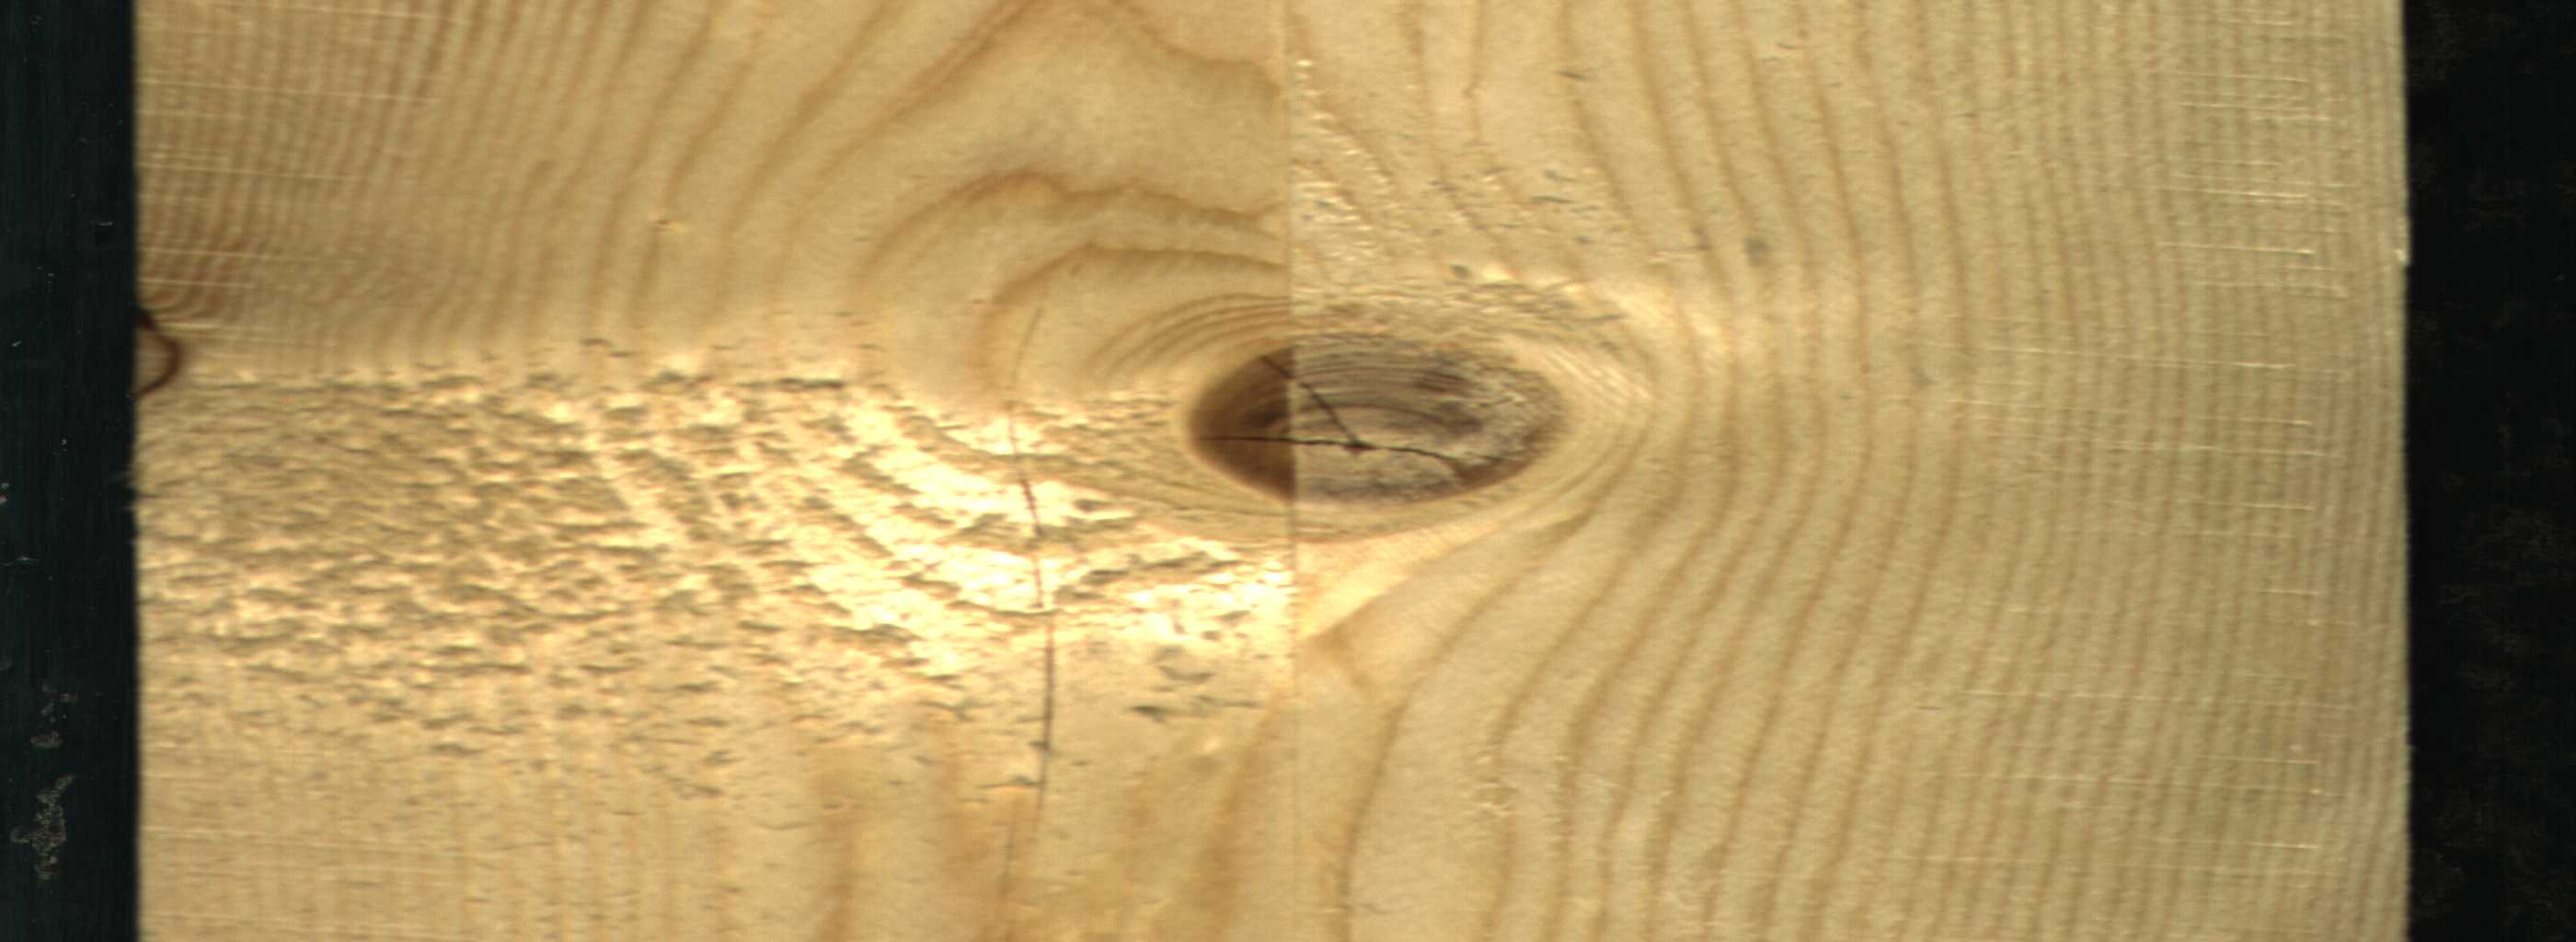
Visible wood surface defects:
knot_with_crack
Dead_Knot